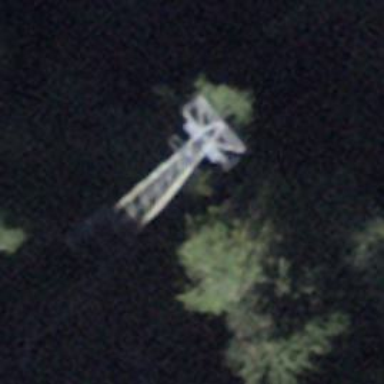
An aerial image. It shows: Pylon for aerialway.